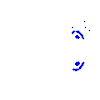
Particle: electron